Question: I'm using <URL>
But I like my code as
'''
function my(way) {
//code
} // last bracket inline with the inside code
'''
instead of the traditional
'''
function default(way) {
//code
} // last bracket inline with the function declaration
'''
Because when folding it leaves the last bracket

Any way I can get the Prettify to add an extra tab like above before the last closing brackets?
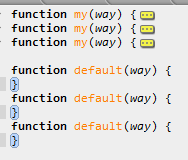
Answer: figured out a hack, add spaces
'''
output_lines[output_lines.length - 1].text.push(' ');
'''
right before
'''
print_token();
'''
at <URL>' function.